Question: I am writing a small application tentatively called "CocoaMix", the purpose of which is to test out code that I have written for accessing the accessibility hierarchy on various UIs. Essentially what I am trying to accomplish is an 'NSOutlineView' on the left and an "example" view on the right of a test user interface.
So far, for the data source implementation I have:
'''
@interface CMTopLevelCategory : NSObject
@property (readonly) NSString *name;
@property (readonly) NSArray *examples;
- (id)initWithName:(NSString *)name examples:(NSArray *)examples;
@end
@interface CMExample : NSObject
@property (readonly) NSString *name;
- (id)initWithName:(NSString *)name;
@end
@interface CMSideOutlineViewDataSource : NSObject <NSOutlineViewDataSource>
@end
//...
#define CMNameColumnIdentifier @"name"
#define CMCountColumnIdentifier @"count"
@interface CMSideOutlineViewDataSource ()
@property NSArray *topLevelCategories;
@end
@implementation CMSideOutlineViewDataSource
- (id)init {
self = [super init];
if (self) {
CMExample *largeTableExample = [[CMExample alloc] initWithName:@"Large Table"];
CMTopLevelCategory *tablesCategory = [[CMTopLevelCategory alloc] initWithName:@"Tables" examples:@[ largeTableExample ]];
_topLevelCategories = @[ tablesCategory ];
}
return self;
}
- (id)outlineView:(NSOutlineView *)outlineView child:(NSInteger)index ofItem:(id)item {
if (item) {
if ([item isKindOfClass:CMTopLevelCategory.class]) {
CMTopLevelCategory *topLevelCategory = item;
return [topLevelCategory.examples objectAtIndex:index];
}
} else {
return [self.topLevelCategories objectAtIndex:index];
}
return nil;
}
- (BOOL)outlineView:(NSOutlineView *)outlineView isItemExpandable:(id)item {
return [item isKindOfClass:CMTopLevelCategory.class];
}
- (NSInteger)outlineView:(NSOutlineView *)outlineView numberOfChildrenOfItem:(id)item {
if (item) {
if ([item isKindOfClass:CMTopLevelCategory.class]) {
CMTopLevelCategory *topLevelCategory = item;
return [topLevelCategory.examples count];
}
} else {
return [self.topLevelCategories count];
}
return 0;
}
- (id)outlineView:(NSOutlineView *)outlineView objectValueForTableColumn:(NSTableColumn *)tableColumn byItem:(id)item {
if ([item isKindOfClass:CMTopLevelCategory.class]) {
CMTopLevelCategory *topLevelCategory = item;
if ([tableColumn.identifier isEqualToString:CMNameColumnIdentifier]) {
return topLevelCategory.name;
} else if ([tableColumn.identifier isEqualToString:CMCountColumnIdentifier]) {
return [NSNumber numberWithUnsignedInteger:[topLevelCategory.examples count]];
}
} else if ([item isKindOfClass:CMExample.class]) {
CMExample *example = item;
if ([tableColumn.identifier isEqualToString:CMNameColumnIdentifier]) {
return example.name;
}
}
return @"default value";
}
@end
'''
To explain this, the top level items are supposed to be categories of examples like "Tables", and then for each category there are going to be some example UIs (e.g. "Large Table" in the "Tables" category of examples).
When I build and run, breakpoints that I have set in 'outlineView:objectValueForTableColumn:byItem:' are triggered, but the text in the 'NSOutlineView' is still the placeholder "Table Cell View" text:

What am I doing wrong?
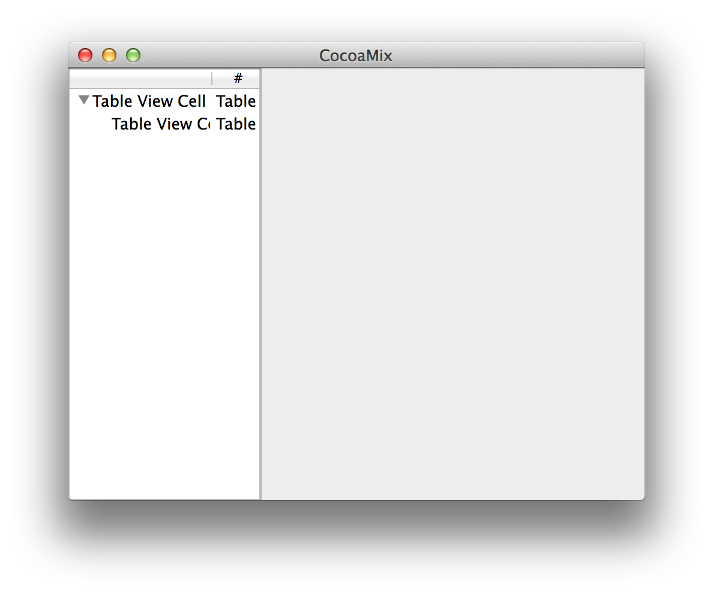
Answer: I'm going to take some guesses. You're probably using a view-based outline view. The cell views are probably 'NSTableCellView's with an 'NSTextField' in each.
The outline view takes the object value that your data source returns from its '-outlineView:objectValueForTableColumn:byItem:' method and it calls '-setObjectValue:' on the cell view, if it responds to that method. 'NSTableCellView' does.
So, now your table cell view has had its 'objectValue' set. What does that do? Possibly nothing.
You can use bindings to bind the subviews to the table cell view, with key paths which go through the 'objectValue'. So, you could bind the Value binding of your text field to the table cell view with a key path of 'objectValue'. That would result in the text field showing the value.
Another approach is to subclass 'NSTableCellView' and use that custom subclass as the cell view in your outline view. Then, override '-setObjectValue:' and, in addition to calling through to 'super', you could pass the object value on to the subviews. To access the subviews, you could connect them to the standard 'textField' and 'imageView' outlets of 'NSTableCellView' or you could add more outlets to your custom subclass, connect them in IB, and use those.
The bindings approach is easiest, I think. Also, it provides more flexibility. Your implementation of '-outlineView:objectValueForTableColumn:byItem:' could just return the 'item'. Then, the binding of your text field could use 'objectValue.name' as the model key path. If you add more subviews, they could use different key paths to show different aspects of the item.
For the different columns, you would use different cell view sub-hierarchies and the bindings of the subviews of those would use different key paths but the same 'objectValue'. The idea is that the row represents a given item, so the 'objectValue' would be that item, and the columns would just use different properties from the item.
Another possible approach, if you're sure your outline view is going to only have text fields in the cell views, is to not use 'NSTableCellView' (or a subclass), at all. Instead, use bare 'NSTextField's for your cell views. In that case, when the outline view calls '-setObjectValue:' on the cell view, that will be the text field (which responds to that method), and will set its value with no extra steps.